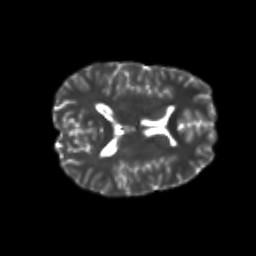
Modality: T2w
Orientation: axial
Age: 22
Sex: male
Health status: healthy
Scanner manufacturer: philips
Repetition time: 7.387 s
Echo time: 0.08599 s